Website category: university
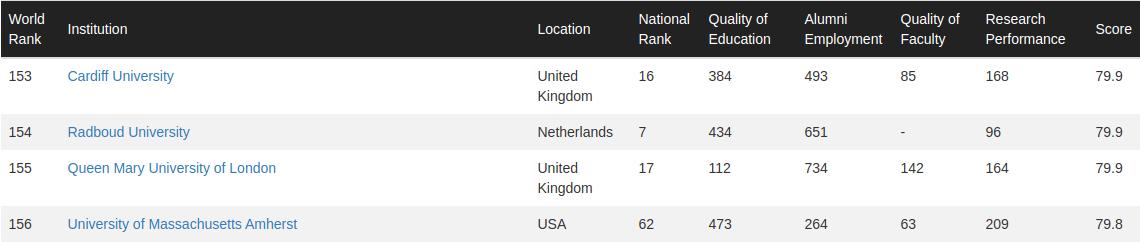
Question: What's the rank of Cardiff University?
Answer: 153

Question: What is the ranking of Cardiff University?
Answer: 153

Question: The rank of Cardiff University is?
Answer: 153

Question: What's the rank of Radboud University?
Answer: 154

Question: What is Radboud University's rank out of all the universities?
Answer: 154

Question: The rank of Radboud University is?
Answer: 154

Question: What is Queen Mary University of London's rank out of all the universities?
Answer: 155

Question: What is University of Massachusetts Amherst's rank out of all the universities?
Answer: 156

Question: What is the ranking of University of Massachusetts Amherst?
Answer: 156

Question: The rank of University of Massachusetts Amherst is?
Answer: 156

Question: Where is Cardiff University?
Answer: United Kingdom

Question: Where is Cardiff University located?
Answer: United Kingdom

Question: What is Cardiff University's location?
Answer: United Kingdom

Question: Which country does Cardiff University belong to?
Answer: United Kingdom

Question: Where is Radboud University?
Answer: Netherlands

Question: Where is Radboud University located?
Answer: Netherlands

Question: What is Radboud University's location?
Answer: Netherlands

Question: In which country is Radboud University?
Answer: Netherlands

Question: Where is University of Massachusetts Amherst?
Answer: USA

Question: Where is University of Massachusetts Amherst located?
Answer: USA

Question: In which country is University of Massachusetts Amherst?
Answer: USA

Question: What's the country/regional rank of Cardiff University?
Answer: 16

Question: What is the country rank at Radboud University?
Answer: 7

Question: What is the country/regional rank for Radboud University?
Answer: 7

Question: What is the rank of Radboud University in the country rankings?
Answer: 7

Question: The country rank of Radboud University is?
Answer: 7

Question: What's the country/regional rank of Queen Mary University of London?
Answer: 17

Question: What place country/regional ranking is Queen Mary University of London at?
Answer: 17

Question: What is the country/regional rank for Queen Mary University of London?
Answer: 17

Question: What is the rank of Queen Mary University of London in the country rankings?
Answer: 17

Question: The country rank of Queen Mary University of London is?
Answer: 17

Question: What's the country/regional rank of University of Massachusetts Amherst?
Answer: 62

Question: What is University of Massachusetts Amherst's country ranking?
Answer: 62

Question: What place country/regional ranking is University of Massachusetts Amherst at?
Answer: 62

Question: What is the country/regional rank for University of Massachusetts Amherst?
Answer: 62

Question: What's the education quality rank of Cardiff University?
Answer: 384

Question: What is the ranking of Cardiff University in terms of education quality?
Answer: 384

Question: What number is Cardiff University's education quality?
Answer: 384

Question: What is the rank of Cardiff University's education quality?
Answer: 384

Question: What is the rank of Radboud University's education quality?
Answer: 434

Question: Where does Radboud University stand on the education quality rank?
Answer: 434

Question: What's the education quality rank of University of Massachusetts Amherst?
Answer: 473

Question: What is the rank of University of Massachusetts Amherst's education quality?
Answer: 473

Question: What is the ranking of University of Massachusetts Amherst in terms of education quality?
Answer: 473

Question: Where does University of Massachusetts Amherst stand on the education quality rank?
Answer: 473

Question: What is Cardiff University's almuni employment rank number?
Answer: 493

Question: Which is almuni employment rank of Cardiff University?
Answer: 493

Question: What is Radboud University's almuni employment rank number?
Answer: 651

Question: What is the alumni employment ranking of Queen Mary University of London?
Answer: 734

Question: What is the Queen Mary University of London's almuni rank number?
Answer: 734

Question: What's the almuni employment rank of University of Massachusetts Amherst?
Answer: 264

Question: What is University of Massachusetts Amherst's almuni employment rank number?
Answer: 264

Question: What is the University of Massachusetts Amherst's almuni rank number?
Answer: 264

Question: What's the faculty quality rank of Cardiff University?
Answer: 85

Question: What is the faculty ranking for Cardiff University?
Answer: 85

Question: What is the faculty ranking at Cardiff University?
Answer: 85

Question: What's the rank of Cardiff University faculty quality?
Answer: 85

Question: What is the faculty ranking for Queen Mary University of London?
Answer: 142

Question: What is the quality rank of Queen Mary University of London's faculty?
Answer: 142

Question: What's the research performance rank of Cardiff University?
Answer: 168

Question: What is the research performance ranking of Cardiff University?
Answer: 168

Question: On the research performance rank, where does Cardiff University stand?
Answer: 168

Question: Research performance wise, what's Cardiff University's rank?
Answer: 168

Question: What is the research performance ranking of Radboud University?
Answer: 96